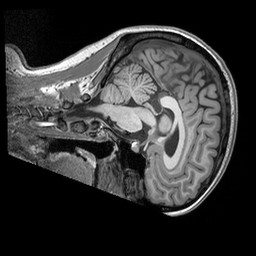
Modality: T1w
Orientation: sagittal
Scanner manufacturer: siemens
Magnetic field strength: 3 T
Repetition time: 2.53 s
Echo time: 0.00298 s